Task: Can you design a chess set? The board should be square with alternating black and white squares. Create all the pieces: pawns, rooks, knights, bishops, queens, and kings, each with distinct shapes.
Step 2903:
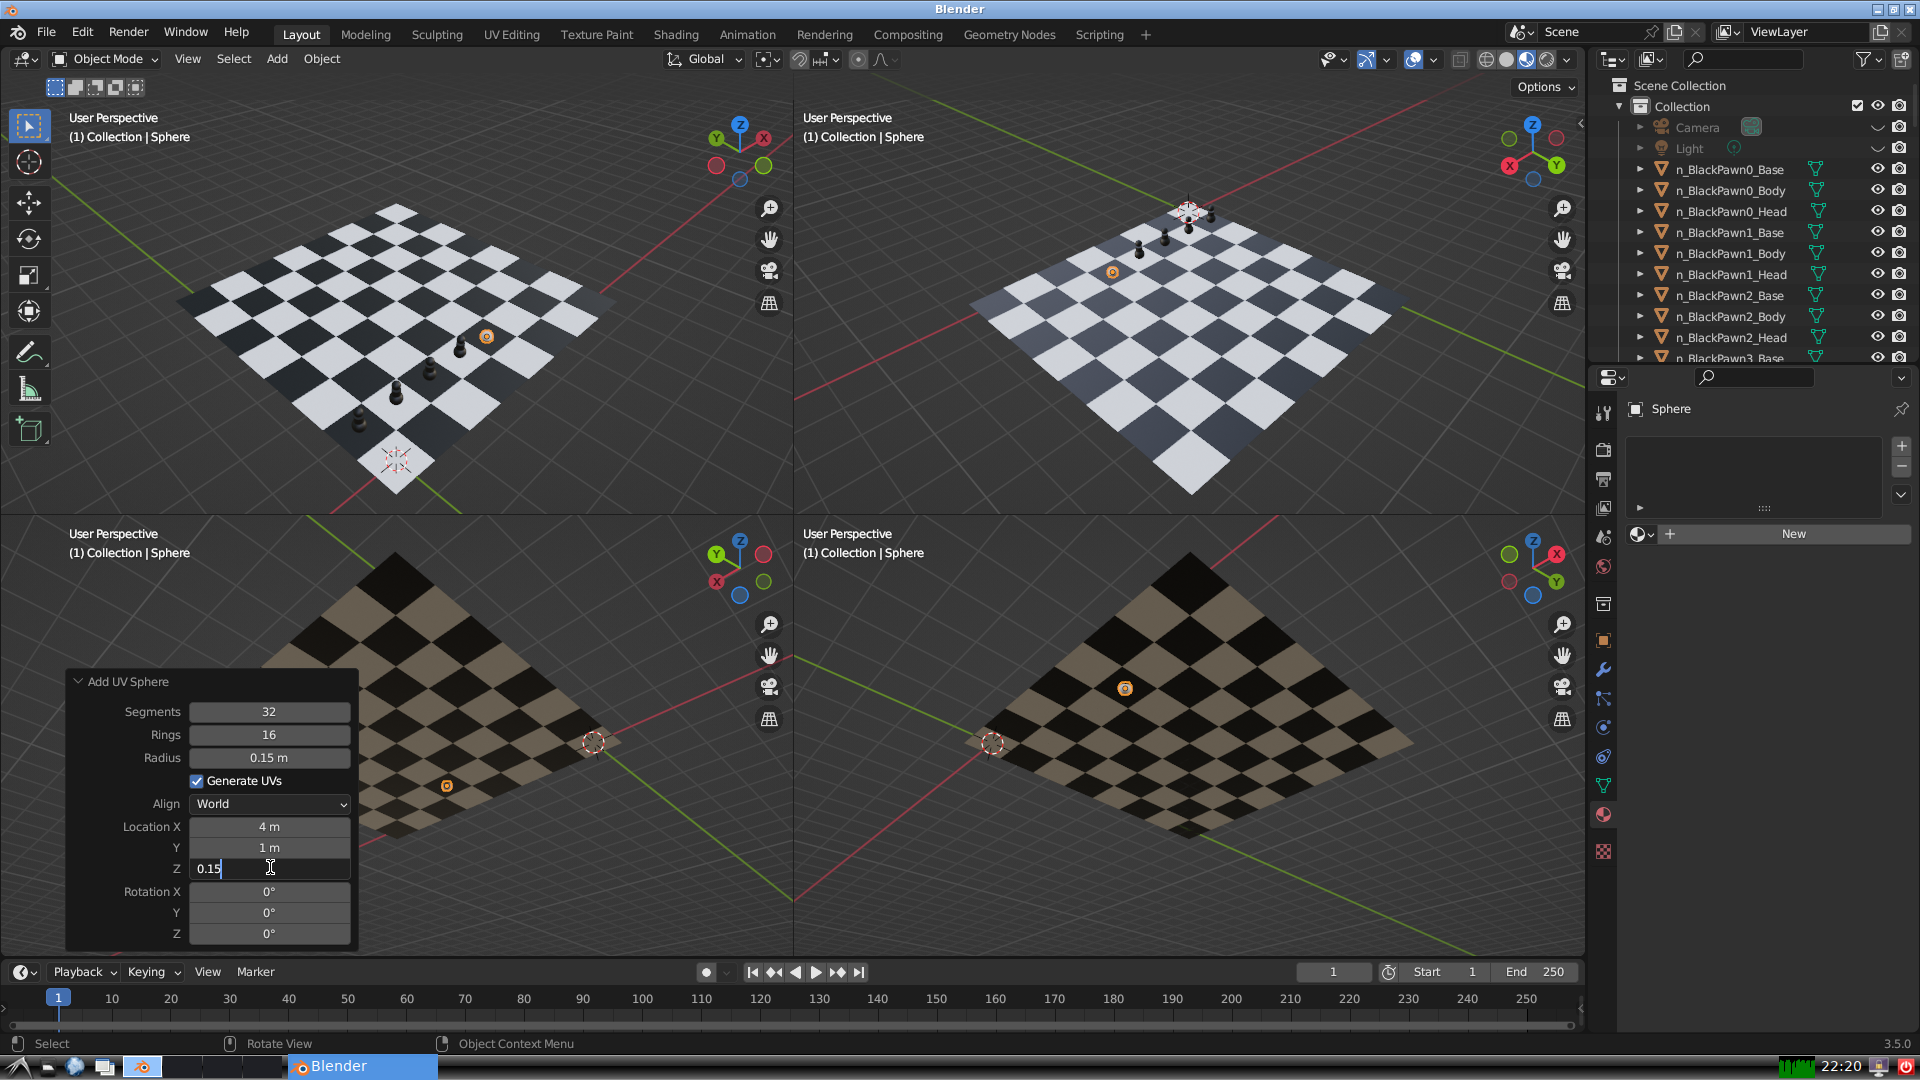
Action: {"key_press": ['Return']}